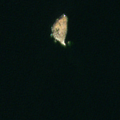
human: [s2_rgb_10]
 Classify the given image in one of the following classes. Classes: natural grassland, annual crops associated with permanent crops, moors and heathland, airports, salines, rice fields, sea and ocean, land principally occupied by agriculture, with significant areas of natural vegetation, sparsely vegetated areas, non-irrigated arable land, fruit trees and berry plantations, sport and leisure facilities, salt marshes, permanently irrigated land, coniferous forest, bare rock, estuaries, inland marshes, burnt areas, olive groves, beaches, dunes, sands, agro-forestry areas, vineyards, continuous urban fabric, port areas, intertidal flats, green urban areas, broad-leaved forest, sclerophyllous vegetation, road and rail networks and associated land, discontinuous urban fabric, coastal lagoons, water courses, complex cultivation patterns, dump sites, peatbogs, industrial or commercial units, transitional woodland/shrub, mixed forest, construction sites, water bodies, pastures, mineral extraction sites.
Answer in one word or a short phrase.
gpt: sea and ocean